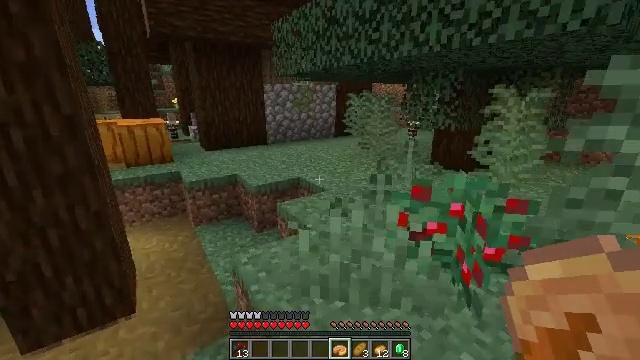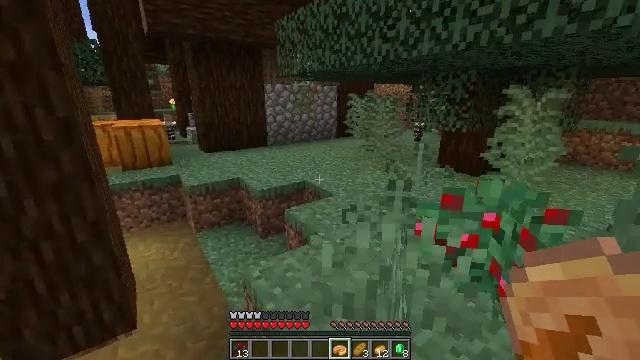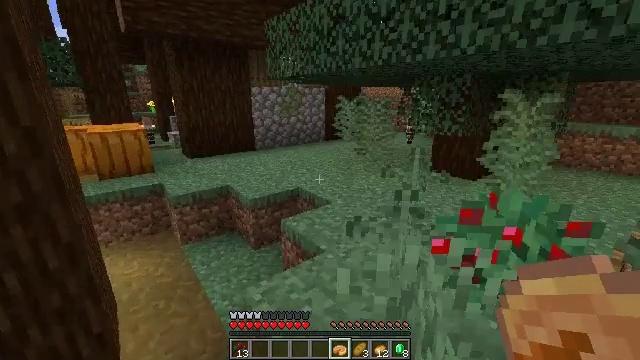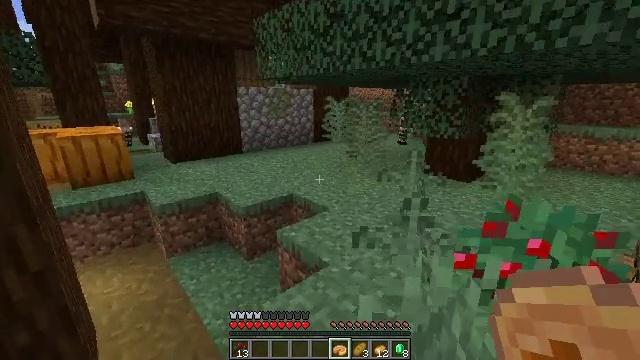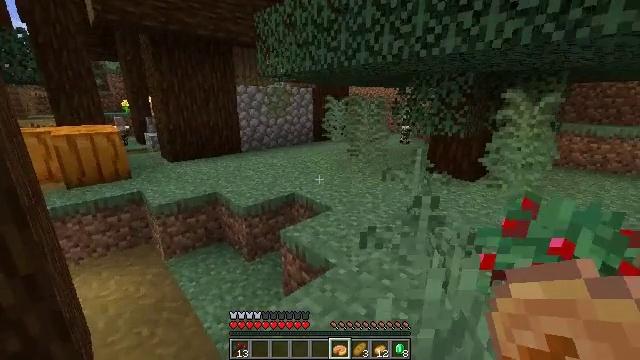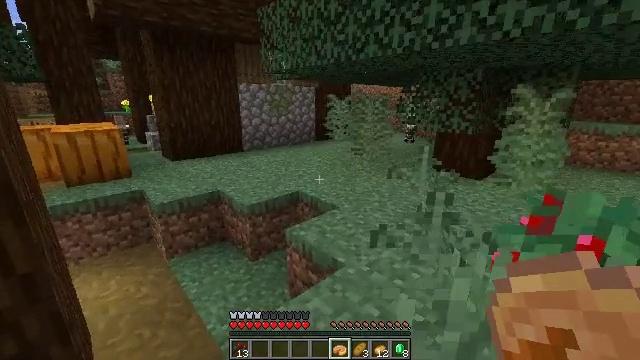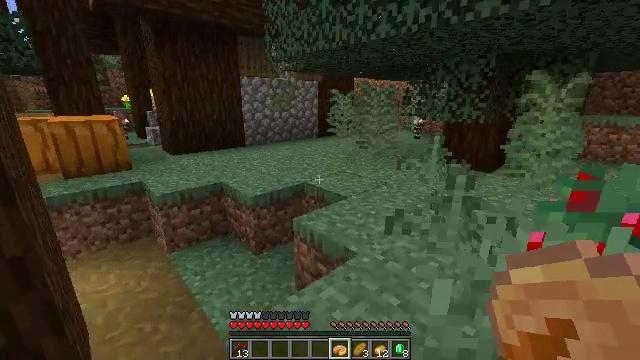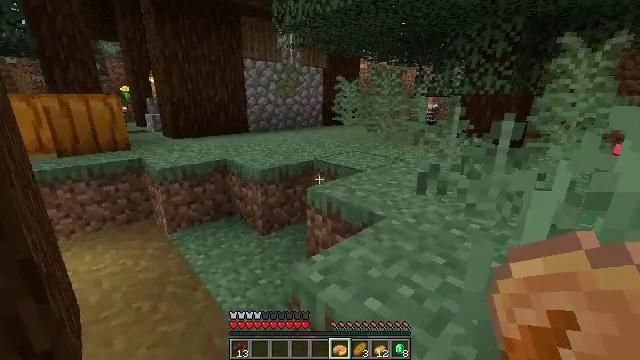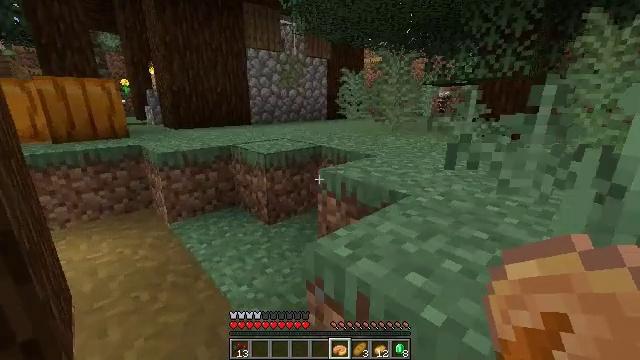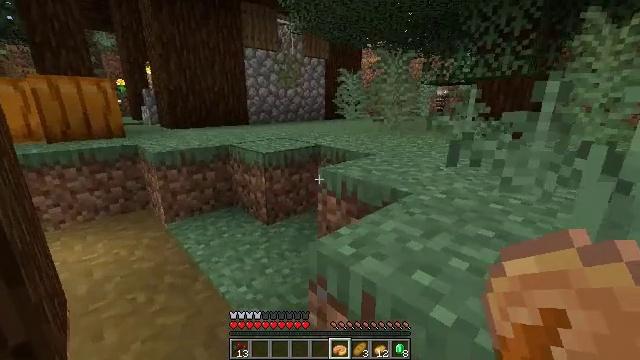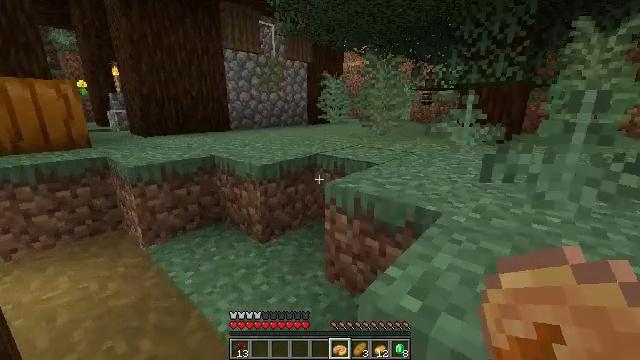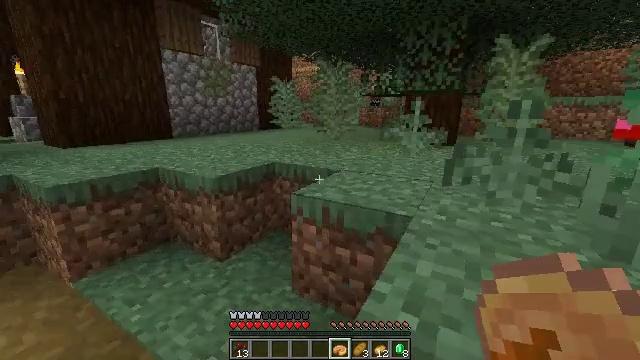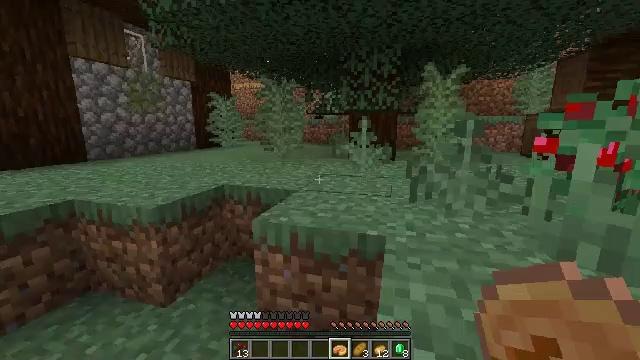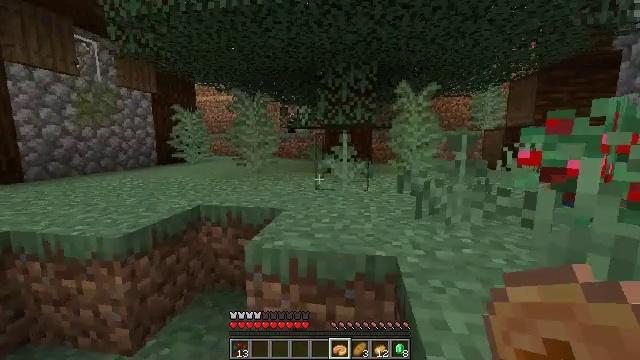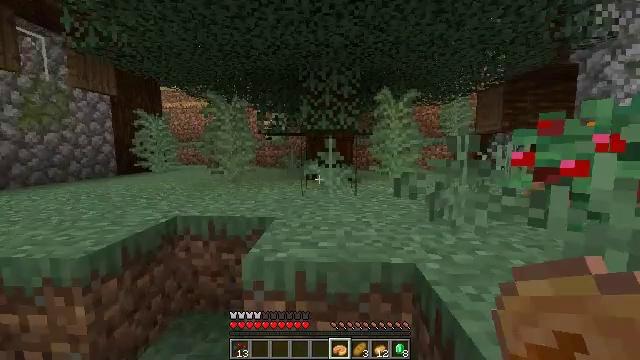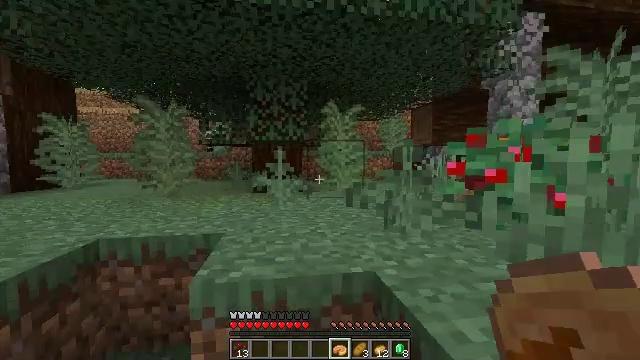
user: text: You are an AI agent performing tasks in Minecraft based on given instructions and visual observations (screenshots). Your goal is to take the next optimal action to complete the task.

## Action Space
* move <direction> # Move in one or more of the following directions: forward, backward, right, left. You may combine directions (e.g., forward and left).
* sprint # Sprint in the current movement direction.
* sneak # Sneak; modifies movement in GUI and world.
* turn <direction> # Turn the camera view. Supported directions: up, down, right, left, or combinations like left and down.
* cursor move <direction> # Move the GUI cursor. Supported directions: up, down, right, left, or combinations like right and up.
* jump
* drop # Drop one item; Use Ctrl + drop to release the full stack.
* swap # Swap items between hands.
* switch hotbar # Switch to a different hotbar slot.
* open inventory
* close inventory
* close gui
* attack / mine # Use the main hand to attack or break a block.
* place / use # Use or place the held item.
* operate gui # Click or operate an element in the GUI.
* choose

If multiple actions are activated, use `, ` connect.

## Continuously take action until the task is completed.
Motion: motion action
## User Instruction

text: Remove the purple carpet from the floor.
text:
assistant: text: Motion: move forward and move left
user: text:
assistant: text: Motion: move forward and move left, turn right
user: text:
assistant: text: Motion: move forward and move left, turn right
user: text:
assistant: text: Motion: move forward and move left
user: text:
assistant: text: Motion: move forward and move left
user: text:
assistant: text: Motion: move forward and move left
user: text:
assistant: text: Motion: move forward and move left
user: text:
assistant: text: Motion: move forward and move left
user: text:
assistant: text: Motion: move forward and move left
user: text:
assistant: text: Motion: move forward and move left, turn right
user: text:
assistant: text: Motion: move forward and move left, turn right and up
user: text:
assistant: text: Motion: move forward and move left, turn right and up
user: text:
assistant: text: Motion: move forward and move left, turn right and up
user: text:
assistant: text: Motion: move forward and move left, turn right and up
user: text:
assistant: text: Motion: move forward and move left, turn right and up
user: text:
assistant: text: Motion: move forward and move left, turn right and up
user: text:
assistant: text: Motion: move forward and move left, turn right
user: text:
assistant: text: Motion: move forward and move left, turn right
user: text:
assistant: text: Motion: move forward and move left, turn right
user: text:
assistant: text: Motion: move forward and move left, turn right
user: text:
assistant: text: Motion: move forward and move left, turn right
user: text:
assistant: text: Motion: move forward and move left, turn right
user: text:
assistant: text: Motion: move forward and move left, jump
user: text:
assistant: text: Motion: move forward and move left, turn right, jump
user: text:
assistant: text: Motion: move forward and move left, turn right, jump
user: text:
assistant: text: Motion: move forward and move left, turn right, jump
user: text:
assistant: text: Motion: move forward and move left
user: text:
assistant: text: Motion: move forward and move left
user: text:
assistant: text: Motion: move forward
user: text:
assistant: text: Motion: move forward